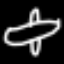
Label: airplane